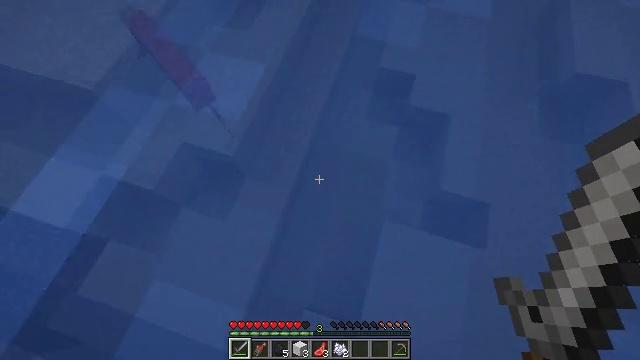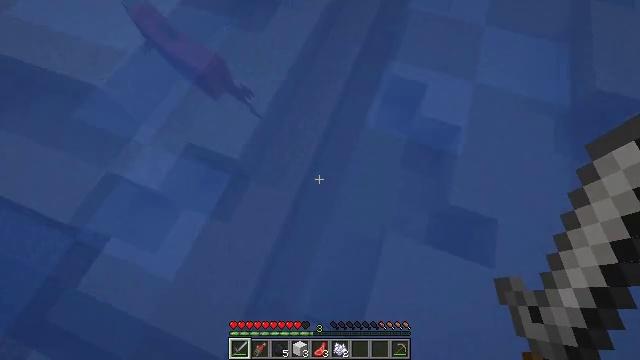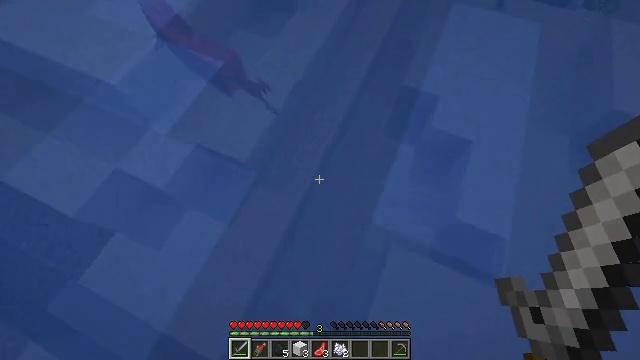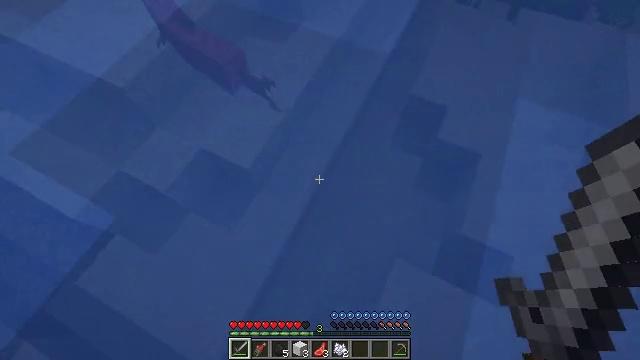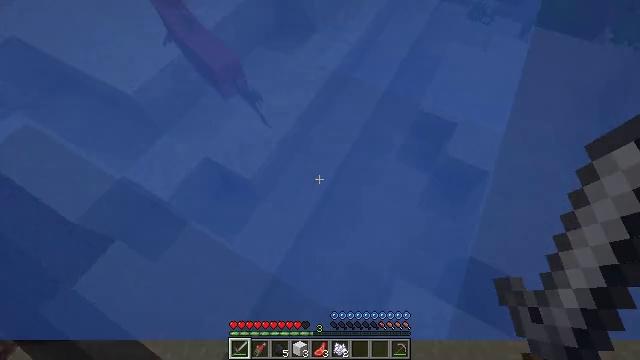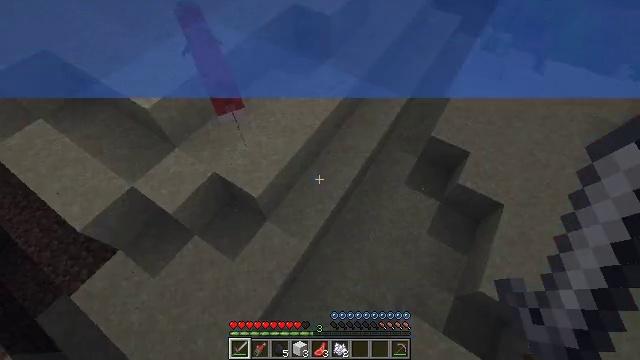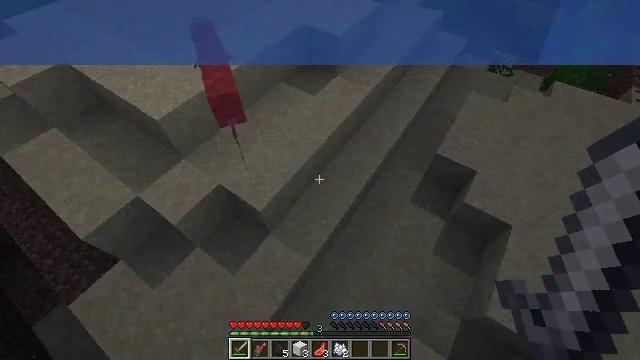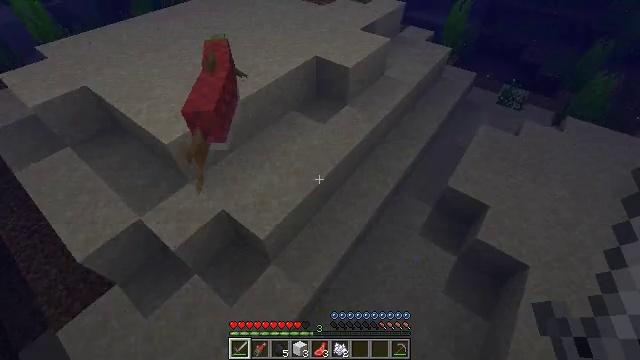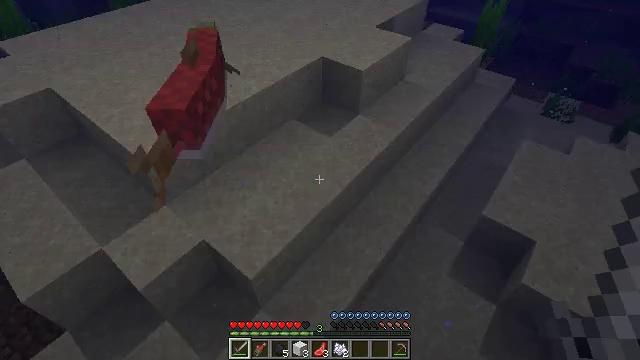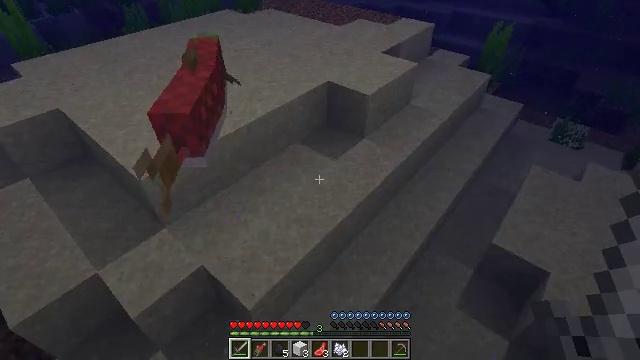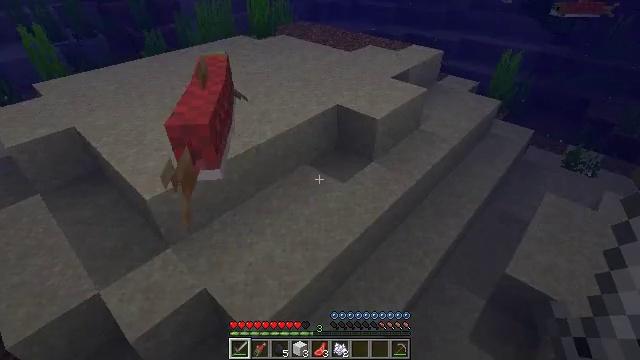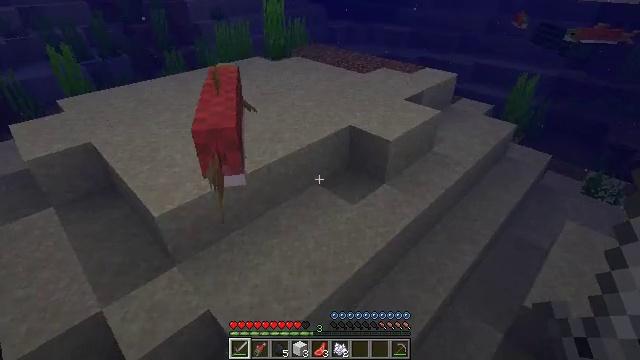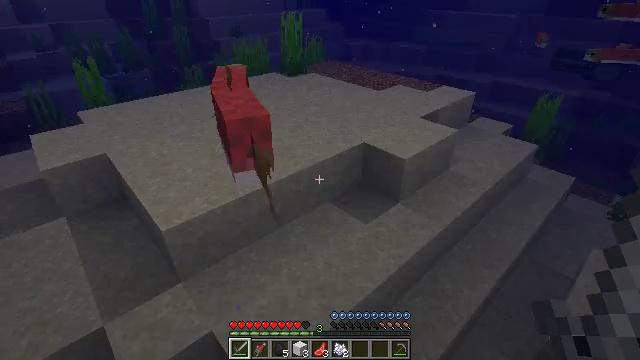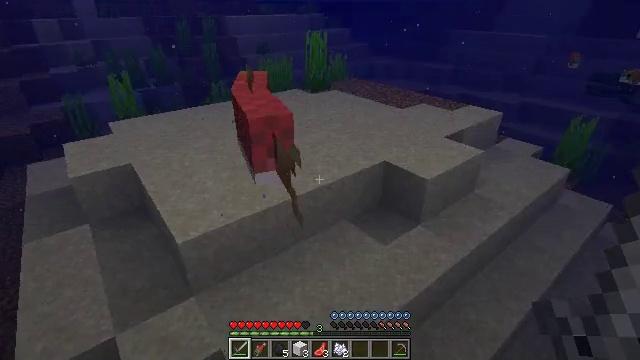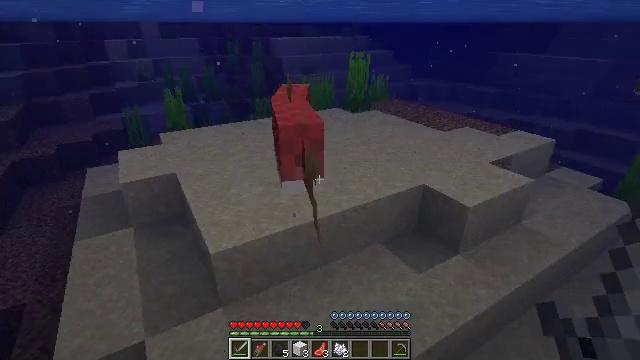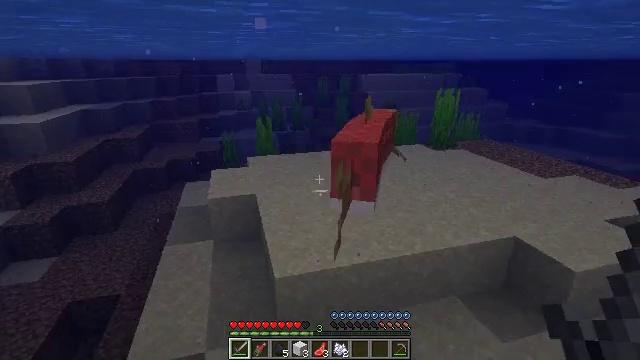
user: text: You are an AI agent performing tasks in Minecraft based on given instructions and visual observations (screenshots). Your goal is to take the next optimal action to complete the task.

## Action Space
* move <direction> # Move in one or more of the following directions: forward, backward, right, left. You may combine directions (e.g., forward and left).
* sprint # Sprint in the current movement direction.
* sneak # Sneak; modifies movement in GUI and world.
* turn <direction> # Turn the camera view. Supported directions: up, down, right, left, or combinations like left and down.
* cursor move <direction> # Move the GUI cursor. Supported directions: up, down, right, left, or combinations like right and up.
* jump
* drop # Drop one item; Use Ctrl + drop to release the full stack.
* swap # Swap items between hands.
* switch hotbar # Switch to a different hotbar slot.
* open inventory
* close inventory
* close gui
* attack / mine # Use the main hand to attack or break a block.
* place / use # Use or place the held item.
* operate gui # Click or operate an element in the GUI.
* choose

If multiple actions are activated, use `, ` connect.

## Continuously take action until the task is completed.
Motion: motion action
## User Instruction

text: Hunt fish.
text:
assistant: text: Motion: move forward, turn left
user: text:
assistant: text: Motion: move forward, turn left and up
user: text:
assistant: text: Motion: move forward, turn left
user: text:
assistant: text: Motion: move forward, turn left and up
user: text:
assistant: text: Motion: move forward, turn left and up
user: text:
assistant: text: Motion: move forward, turn left and up
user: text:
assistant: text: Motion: move forward, turn left and up
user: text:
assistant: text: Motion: move forward, turn left and up
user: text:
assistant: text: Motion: move forward, turn left and up
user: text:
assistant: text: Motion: move forward, turn left and up
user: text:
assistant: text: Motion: move forward, turn left and up
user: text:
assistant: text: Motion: move forward, turn left and up
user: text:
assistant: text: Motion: move forward, turn left and up
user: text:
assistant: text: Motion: move forward, turn left and up
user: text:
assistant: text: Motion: move forward, turn left and up
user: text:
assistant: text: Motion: move forward, turn left and up, attack / mine
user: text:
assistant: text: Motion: move forward, turn right, attack / mine
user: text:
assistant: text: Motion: move forward, turn right, attack / mine
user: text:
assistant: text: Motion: move forward, turn right
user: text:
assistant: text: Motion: move forward
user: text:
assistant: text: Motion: move forward
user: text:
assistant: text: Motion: move forward
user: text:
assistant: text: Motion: move forward
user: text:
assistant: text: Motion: move forward
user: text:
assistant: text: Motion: move forward
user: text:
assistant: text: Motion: move forward
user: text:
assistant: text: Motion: move forward, turn right
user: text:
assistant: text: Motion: move forward, turn right and up
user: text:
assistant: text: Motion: move forward, turn right and up
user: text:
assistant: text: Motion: move forward, turn right and up, attack / mine